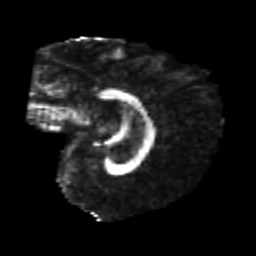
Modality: FA
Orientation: sagittal
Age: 25
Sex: female
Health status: healthy
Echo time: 0.074 s